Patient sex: F
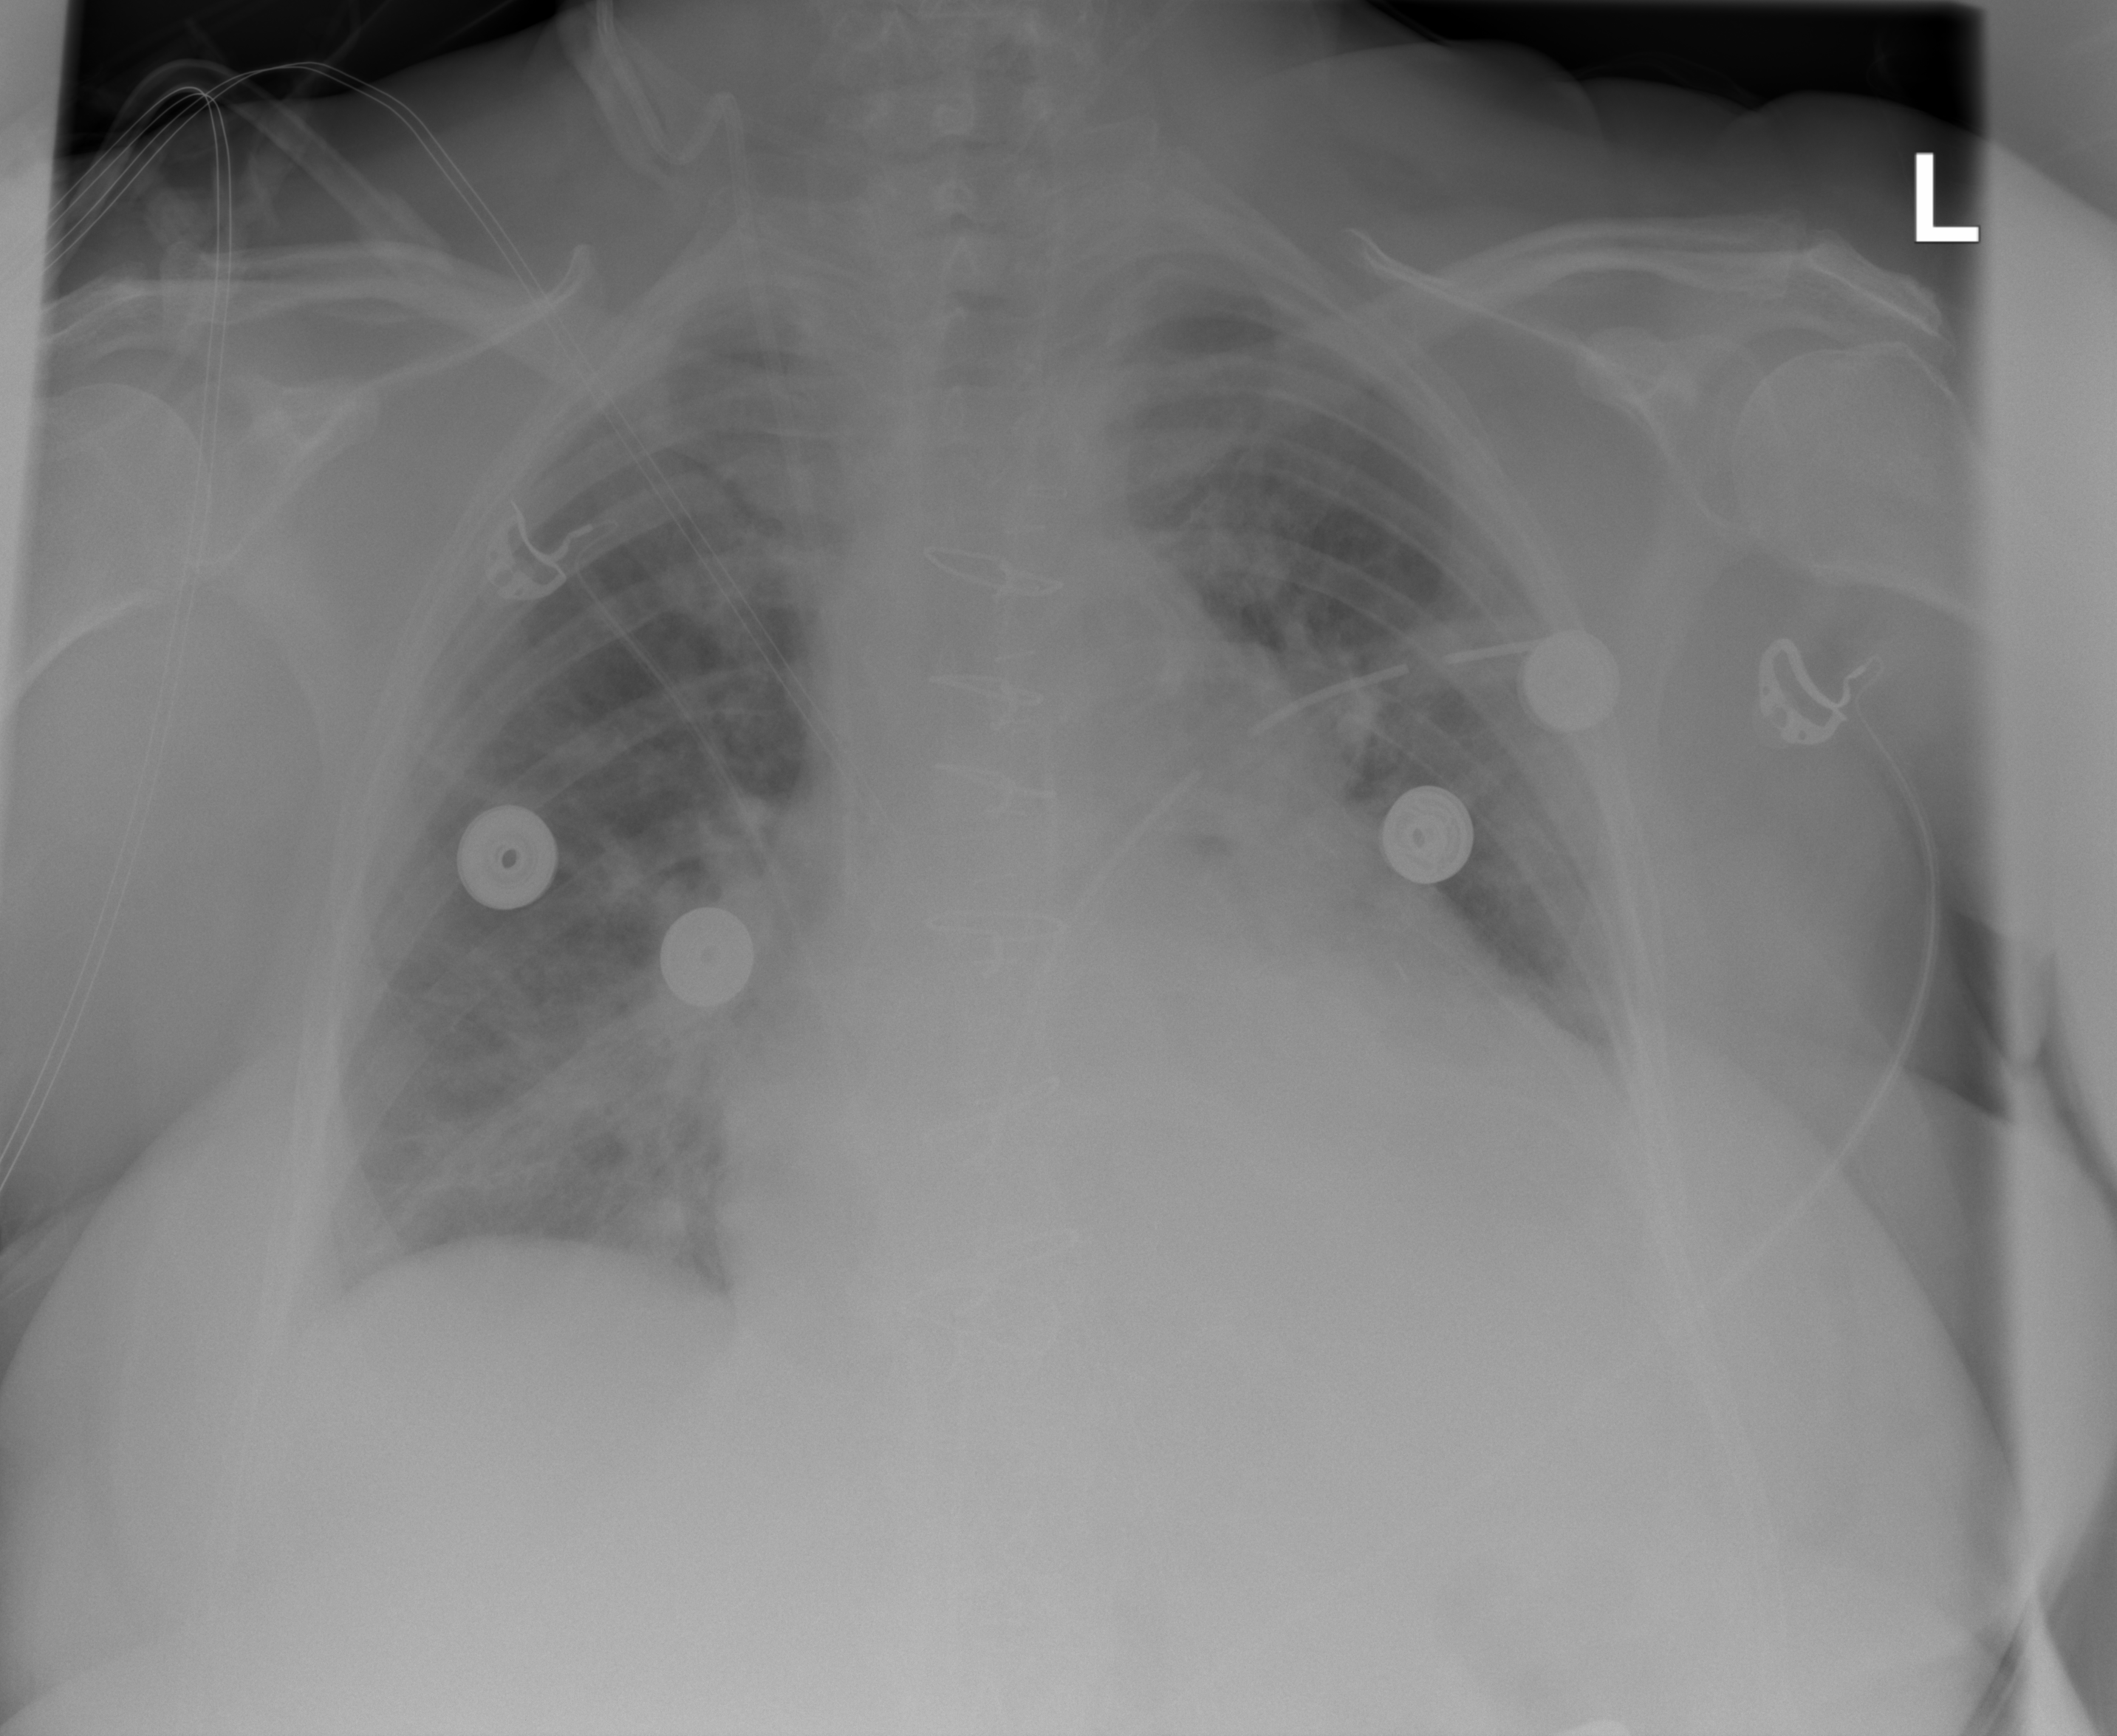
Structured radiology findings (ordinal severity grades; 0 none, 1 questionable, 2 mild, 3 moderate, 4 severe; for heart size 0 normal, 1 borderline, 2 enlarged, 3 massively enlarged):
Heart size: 3
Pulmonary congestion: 0
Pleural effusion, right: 0
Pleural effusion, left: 0
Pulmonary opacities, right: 2
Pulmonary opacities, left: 2
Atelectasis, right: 2
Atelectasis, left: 2